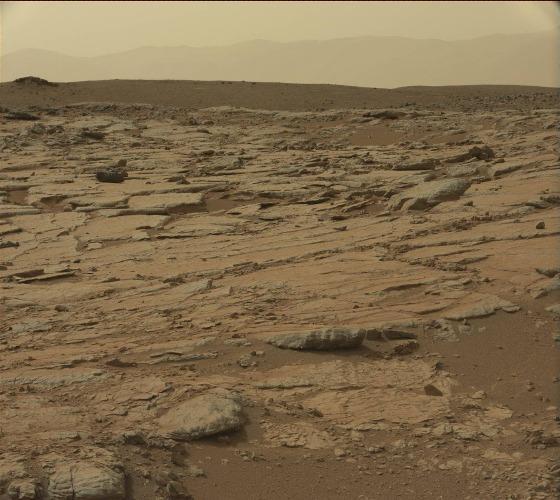
Terrain classes present: Bedrock, Gravel / Sand / Soil, Rock, Shadow, Sky / Distant Mountains